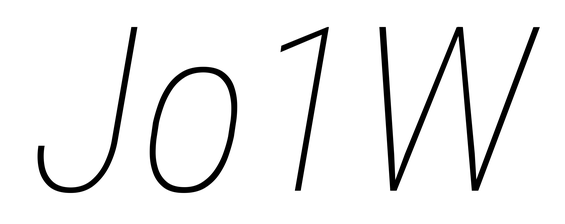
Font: Roboto-Italic_Condensed_Thin_Italic